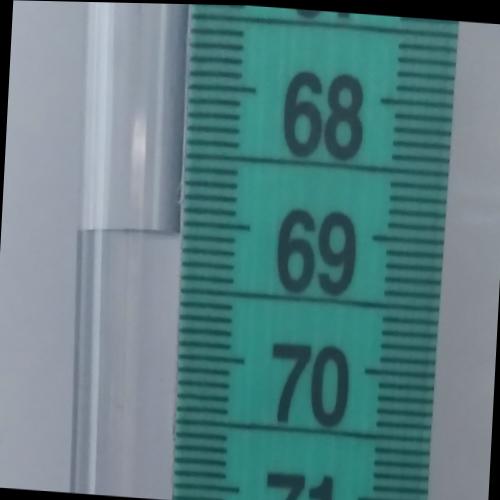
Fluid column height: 69.1 cm